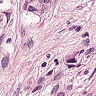
Metastatic tissue present: yes